Question: I have problems getting the validation summary to show in an ajax form.
Web.Config
'''
<appSettings>
<add key="ClientValidationEnabled" value="true" />
<add key="UnobtrusiveJavaScriptEnabled" value="true" />
</appSettings>
'''
Partial View:
'''
@Html.ValidationSummary()
@using (Ajax.BeginForm(new AjaxOptions { UpdateTargetId = "file" }))
'''
Controller:
'''
[HttpPost]
public PartialViewResult Move(List<MoveFileResult> moveFileResult)
{
if (ModelState.IsValid)
{
}
// ModelState.AddModelError("err", "eerrr");
....
'''
Rendered Html:
'''
<input checked="checked" id="Replace3665"
name="MoveFileResult[0].MoveFileAction"
type="radio" value="Replace"> Overwrite
<input id="Rename3665"
name="MoveFileResult[0].MoveFileAction"
type="radio" value="Rename">
Rename to:
<input id="MoveFileResult_0__NewFileName"
name="MoveFileResult[0].NewFileName"
type="text" value="">
<span class="field-validation-valid"
data-valmsg-for="MoveFileResult[0].NewFileName"
data-valmsg-replace="true"></span>
'''
Scripts: (UPDATED)
'''
<script src="/Scripts/jquery-1.7.2.min.js" type="text/javascript"></script>
<script src="/Scripts/jquery.validate.min.js" type="text/javascript"></script>
<script src="/Scripts/jquery.unobtrusive-ajax.min.js" type="text/javascript"></script>
'''
They are created like this:
'''
@Html.TextBox(String.Format("MoveFileResult[{0}].NewFileName", i), item.NewFileName)
@Html.ValidationMessage(String.Format("MoveFileResult[{0}].NewFileName", i), item.NewFileName)
'''
ViewModel:
'''
namespace MyProj.MVC.Areas.Admin.ViewModels
{
public class MoveFilesViewModel
{
public List<MoveFileResult> MoveFileResult { get; set; }
}
public class MoveFileResult
{
[Required]
public int FileID { get; set; }
[Required]
public MoveFileAction MoveFileAction { get; set; }
//[RequiredIf("MoveFileAction", 2)]
[Required]
public string NewFileName { get; set; }
}
public enum MoveFileAction : byte
{
Move = 0,
Replace = 1,
Rename = 2
}
}
'''
1. If I run the ModelState.AddModelError("err", "eerrr"); It will show summary
2. If I debug, ModelState contains errormessages for each "NewFileName"

Somehow the errormessage doesnt exist in my custom Html-list.
How do I add it to this custom listning of radiobuttons + textbox?
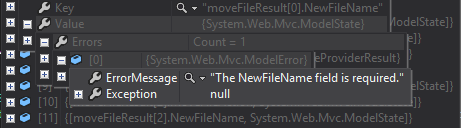
Answer: you should also add
'jquery.validate.js'
in the order
'''
<script src="/Scripts/jquery-1.7.2.min.js" type="text/javascript"></script>
<script src="/Scripts/jquery.validate.min.js" type="text/javascript"></script>
<script src="/Scripts/jquery.unobtrusive-ajax.min.js" type="text/javascript"></script>
'''
This is a very nice <URL> on Unobtrusive Client Validation in ASP.NET MVC 3.